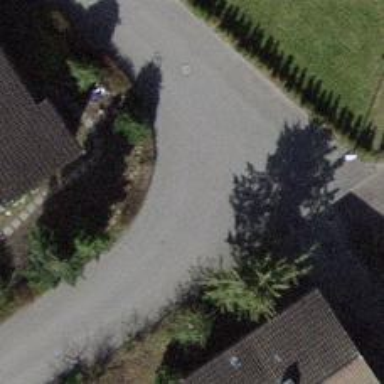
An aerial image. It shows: Residential road with asphalt surface and no sidewalk.